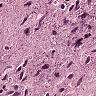
Metastatic tissue present: no